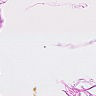
Metastatic tissue present: no